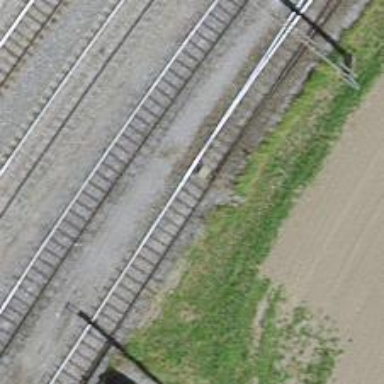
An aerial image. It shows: Railway switch.